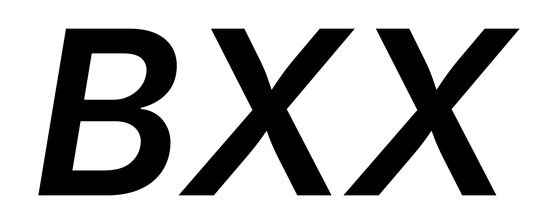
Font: Inter-Italic_SemiBold_Italic